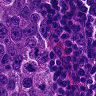
Metastatic tissue present: yes